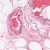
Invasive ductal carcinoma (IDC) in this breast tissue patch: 0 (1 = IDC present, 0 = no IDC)